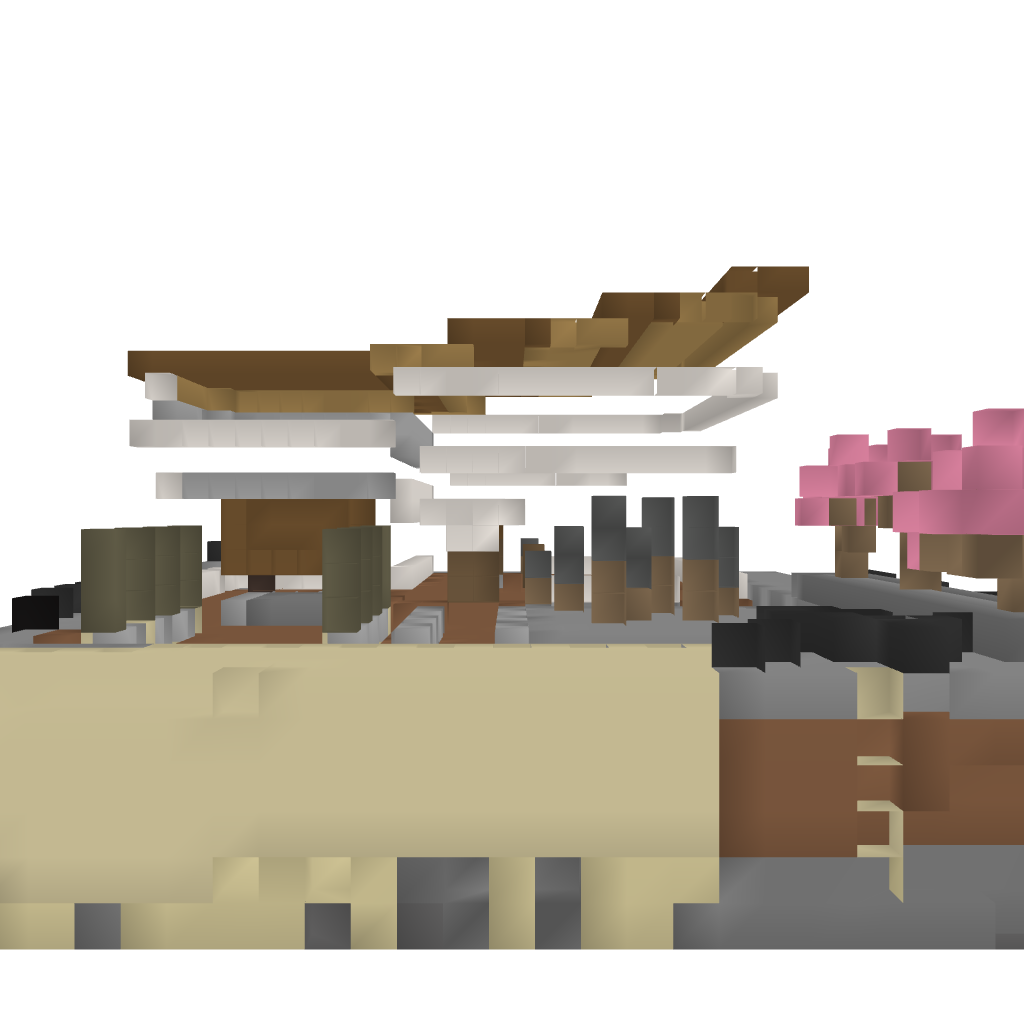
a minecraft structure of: Little modern house #2